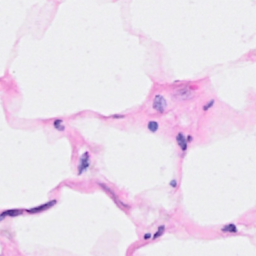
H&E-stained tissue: Breast